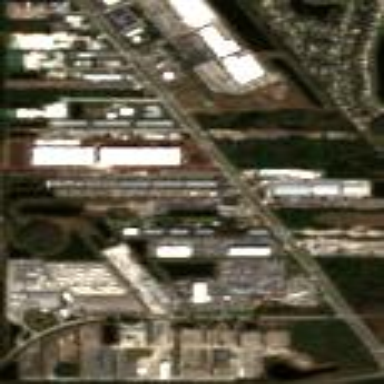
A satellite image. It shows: Industrial area.